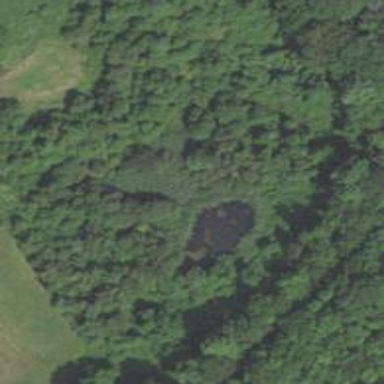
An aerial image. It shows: Wetland area characterized by wet meadow.